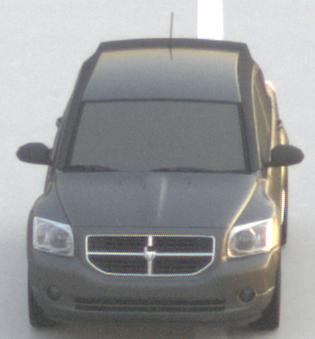
Make: Dodge
Model: Caliber 1.8
Detailed model: Caliber
Model produced from: 2006/06
Model produced until: 2009/03
Doors: 5
Color: gray
Road condition: dry road
Daytime: sunrise or sunset
Contrast: low contrast